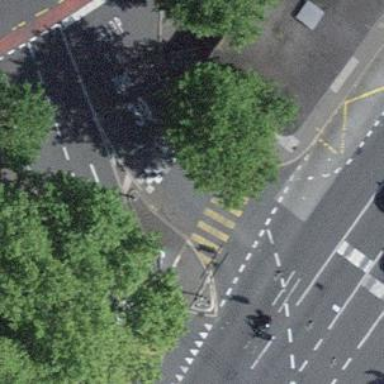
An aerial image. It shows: Kerb barrier.